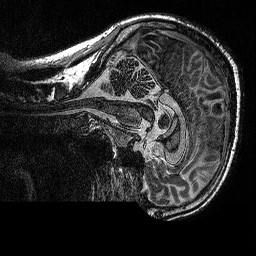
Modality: MP2RAGE
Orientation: sagittal
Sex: male
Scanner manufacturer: siemens
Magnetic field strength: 3 T
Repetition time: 5 s
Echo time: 0.00292 s